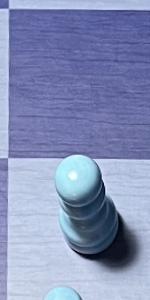
Label: Pawn_White